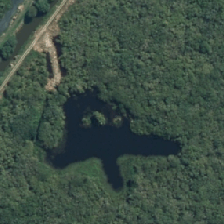
Land cover: lake_pond